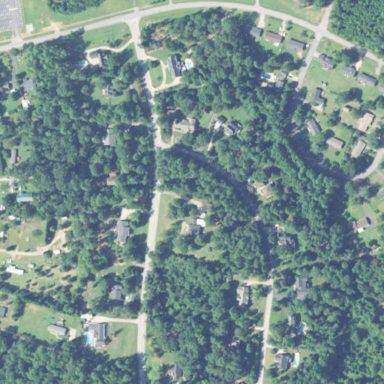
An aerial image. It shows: Residential area within neighborhood.